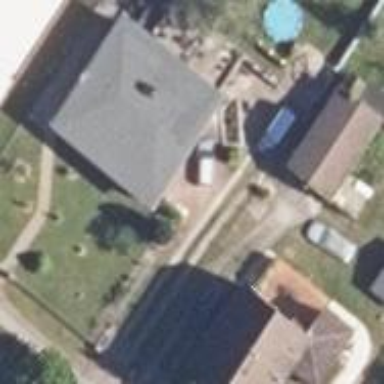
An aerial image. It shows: Simple house.